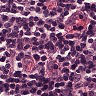
Metastatic tissue present: no